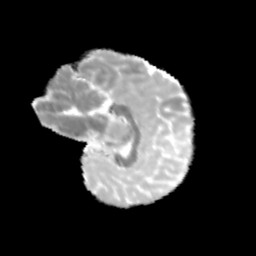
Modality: MD
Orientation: sagittal
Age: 9
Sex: male
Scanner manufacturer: siemens
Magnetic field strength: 3 T
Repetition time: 3.8 s
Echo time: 0.07 s